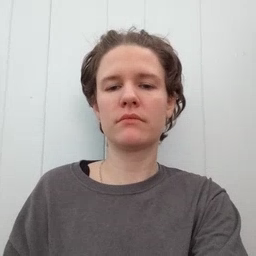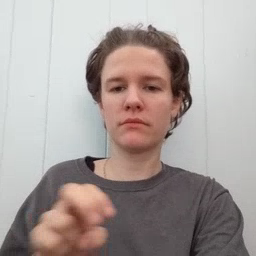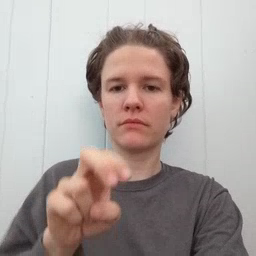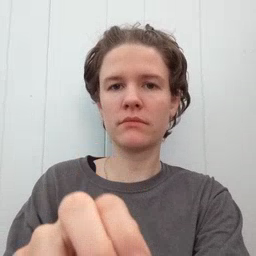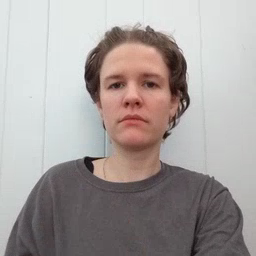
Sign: ride